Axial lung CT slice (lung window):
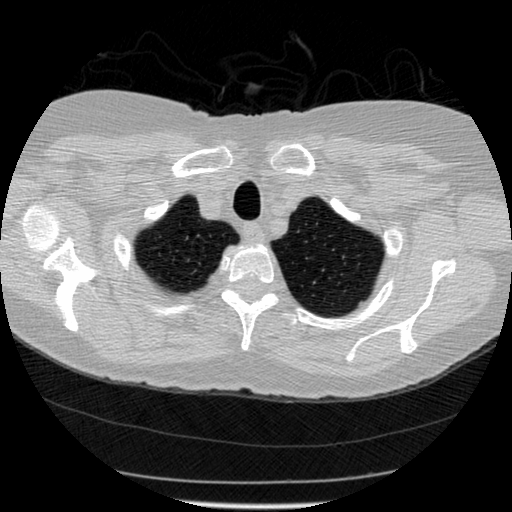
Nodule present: no